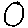
Label: circle